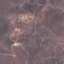
Label: HerbaceousVegetation